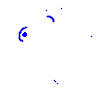
Particle: kaon